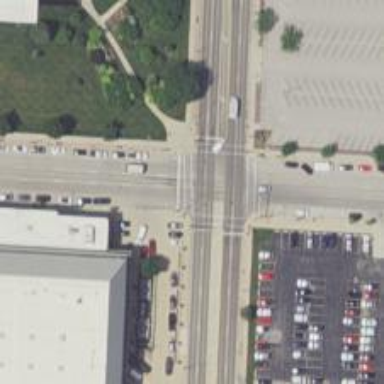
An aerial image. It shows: Solid crossing edge road marking.